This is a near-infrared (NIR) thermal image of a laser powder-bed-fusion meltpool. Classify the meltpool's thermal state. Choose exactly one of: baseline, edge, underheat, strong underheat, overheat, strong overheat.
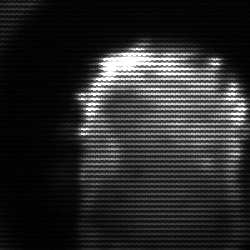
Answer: baseline